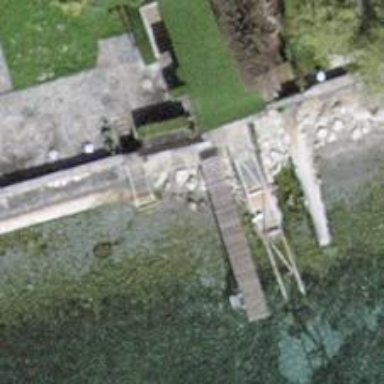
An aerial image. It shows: Man-made pier.